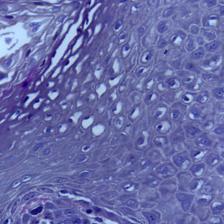
Diagnosis: Normal